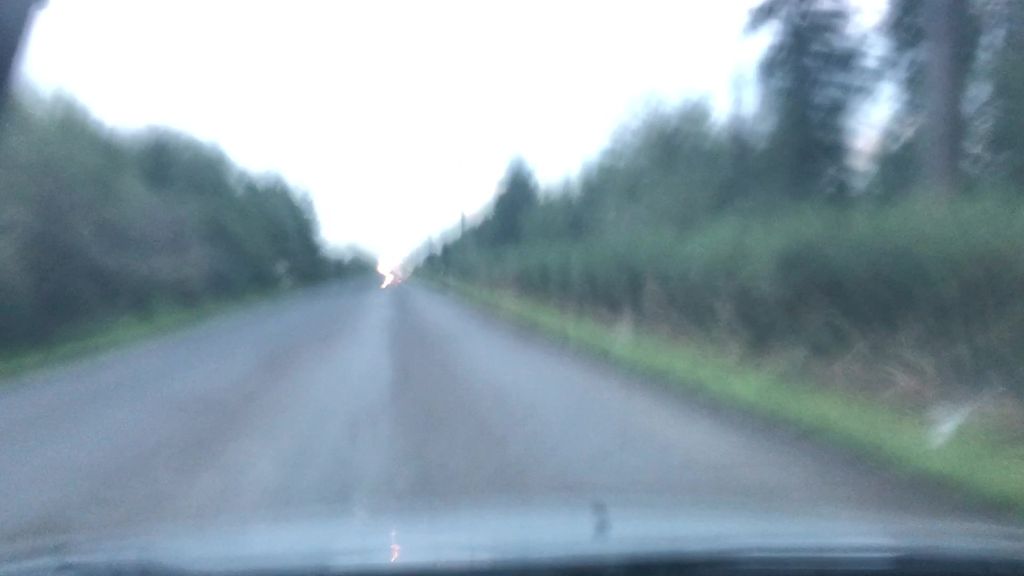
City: edmonton